Question: I have three tables: 'users, projects, user_project'
'user_project' contains 'user_id, project_id' and 'role_id', where 'user_id' and 'project_id' are both primary keys connected to 'projects.project_id' and 'users.user_id'.
I want to get the the name and surname of all the users from the 'users' table that has to do with a certain project from the 'projects' table through 'user_project'.
What SQL statement do I have to use? I was thinking something like this:
'''
SELECT
users.name, users.surname
FROM users
WHERE users.user_id = user_project.user_id AND projects.project_id = @parameter
'''
I am using SQL Server 2012 and ASP.NET/VB.NET.
Db Diagram:

<URL>
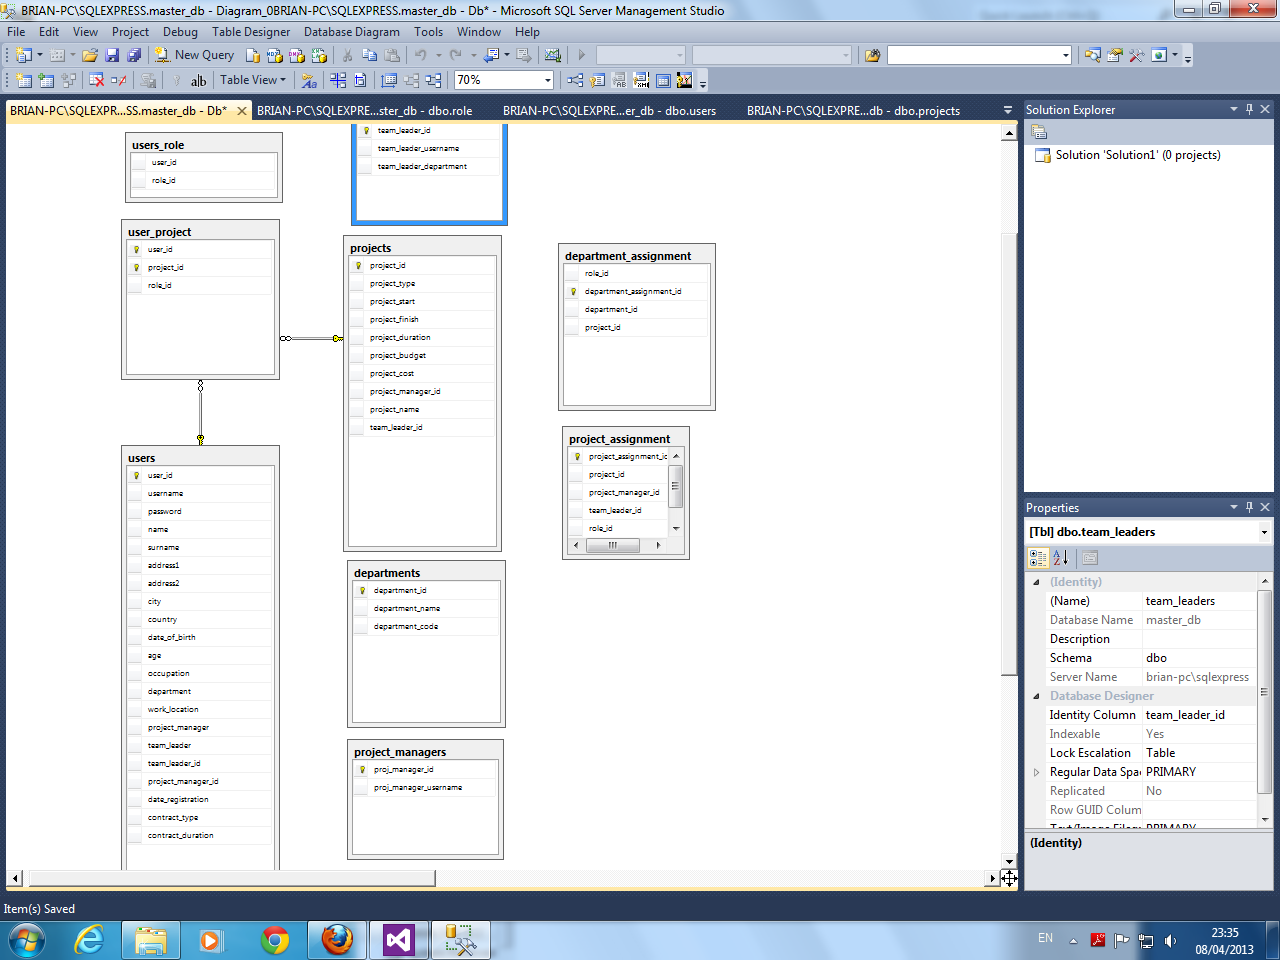
Answer: You'll need to to your other tables - either from 'Users' through 'User_Project' all the way to 'Projects' if you want to base your selection on something in the 'Projects' table:
'''
SELECT
u.name, u.surname
FROM users u
INNER JOIN user_project up ON u.user_id = up.user_id
INNER JOIN project p ON p.project_id = up.project_id
WHERE p.project_name = 'something'
'''
or at least to the link table, if you can use the 'project_id' as criteria:
'''
SELECT
u.name, u.surname
FROM users u
INNER JOIN user_project up ON u.user_id = up.user_id
WHERE up.project_id = @parameter
'''
assuming your 'Role' table is connected to 'Users' through again a link table 'Users_role' then you need this to select role name, too:
'''
SELECT
u.name, u.surname,
RoleName = r.Name
FROM users u
INNER JOIN user_project up ON u.user_id = up.user_id
INNER JOIN user_roles ur ON u.user_id = ur.user_id
INNER JOIN role r ON ur.role_id = r.role_id
WHERE up.project_id = @parameter
'''